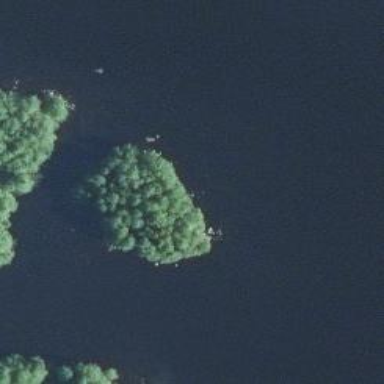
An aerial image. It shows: Islet.